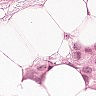
Metastatic tissue present: yes